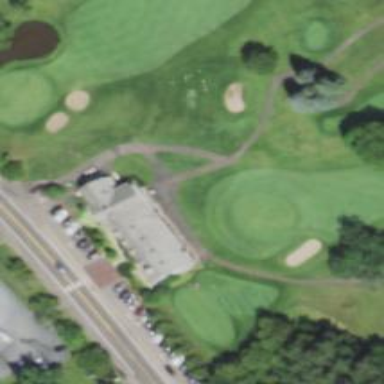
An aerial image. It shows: Path for both roads and golfers.